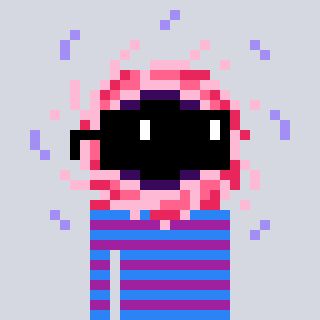
a pixel art character with square black sunglasses, a blackhole-shaped head and a magenta-colored body on a cool background